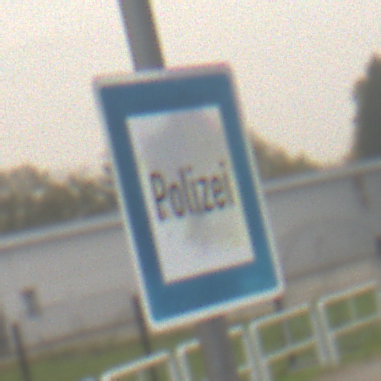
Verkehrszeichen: Polizei
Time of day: MorningAfternoon
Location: Outdoor (Suburban)
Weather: Overcast
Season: NotSpecified
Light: Natural